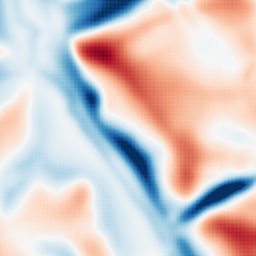
Category: multiscale
Decomposition family: dog
Decomposition parameters: sigma_low: 5
sigma_high: 20
Upsampling method: sinc_blackman
Upsampling parameters: scale: 8
kernel_size: 16
Upsampling scale: 8